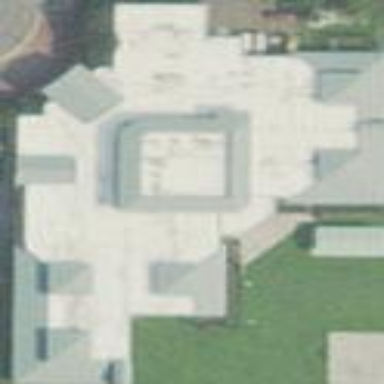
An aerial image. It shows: Hospital building.